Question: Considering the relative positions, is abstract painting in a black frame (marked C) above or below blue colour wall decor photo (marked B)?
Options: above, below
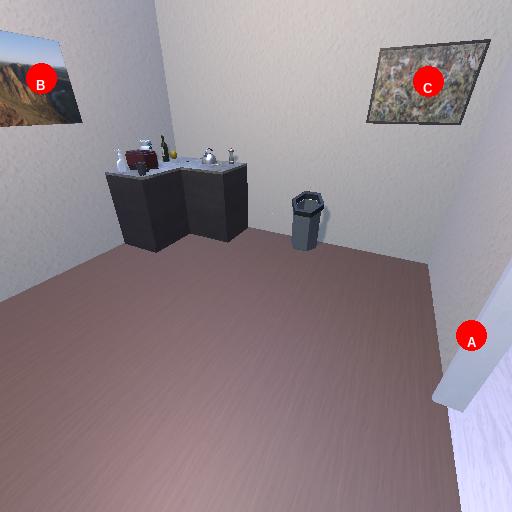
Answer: above